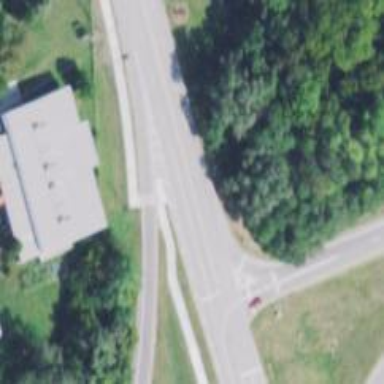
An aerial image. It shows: Marked crossing with zebra markings.